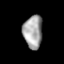
Tissue: lung
Cell type: Others
Senescence score: 0.2388
Nuclear area (px): 616
Mean DAPI intensity: 163.508